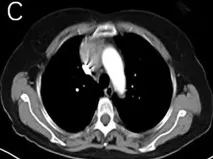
Of axial CT images show an irregular mass (about 5.1 x 3.5 cm) in the right anterior upper mediastinum, with inhomogeneous enhancement on contrast-enhanced CT.
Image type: radiology (ct)